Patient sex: M
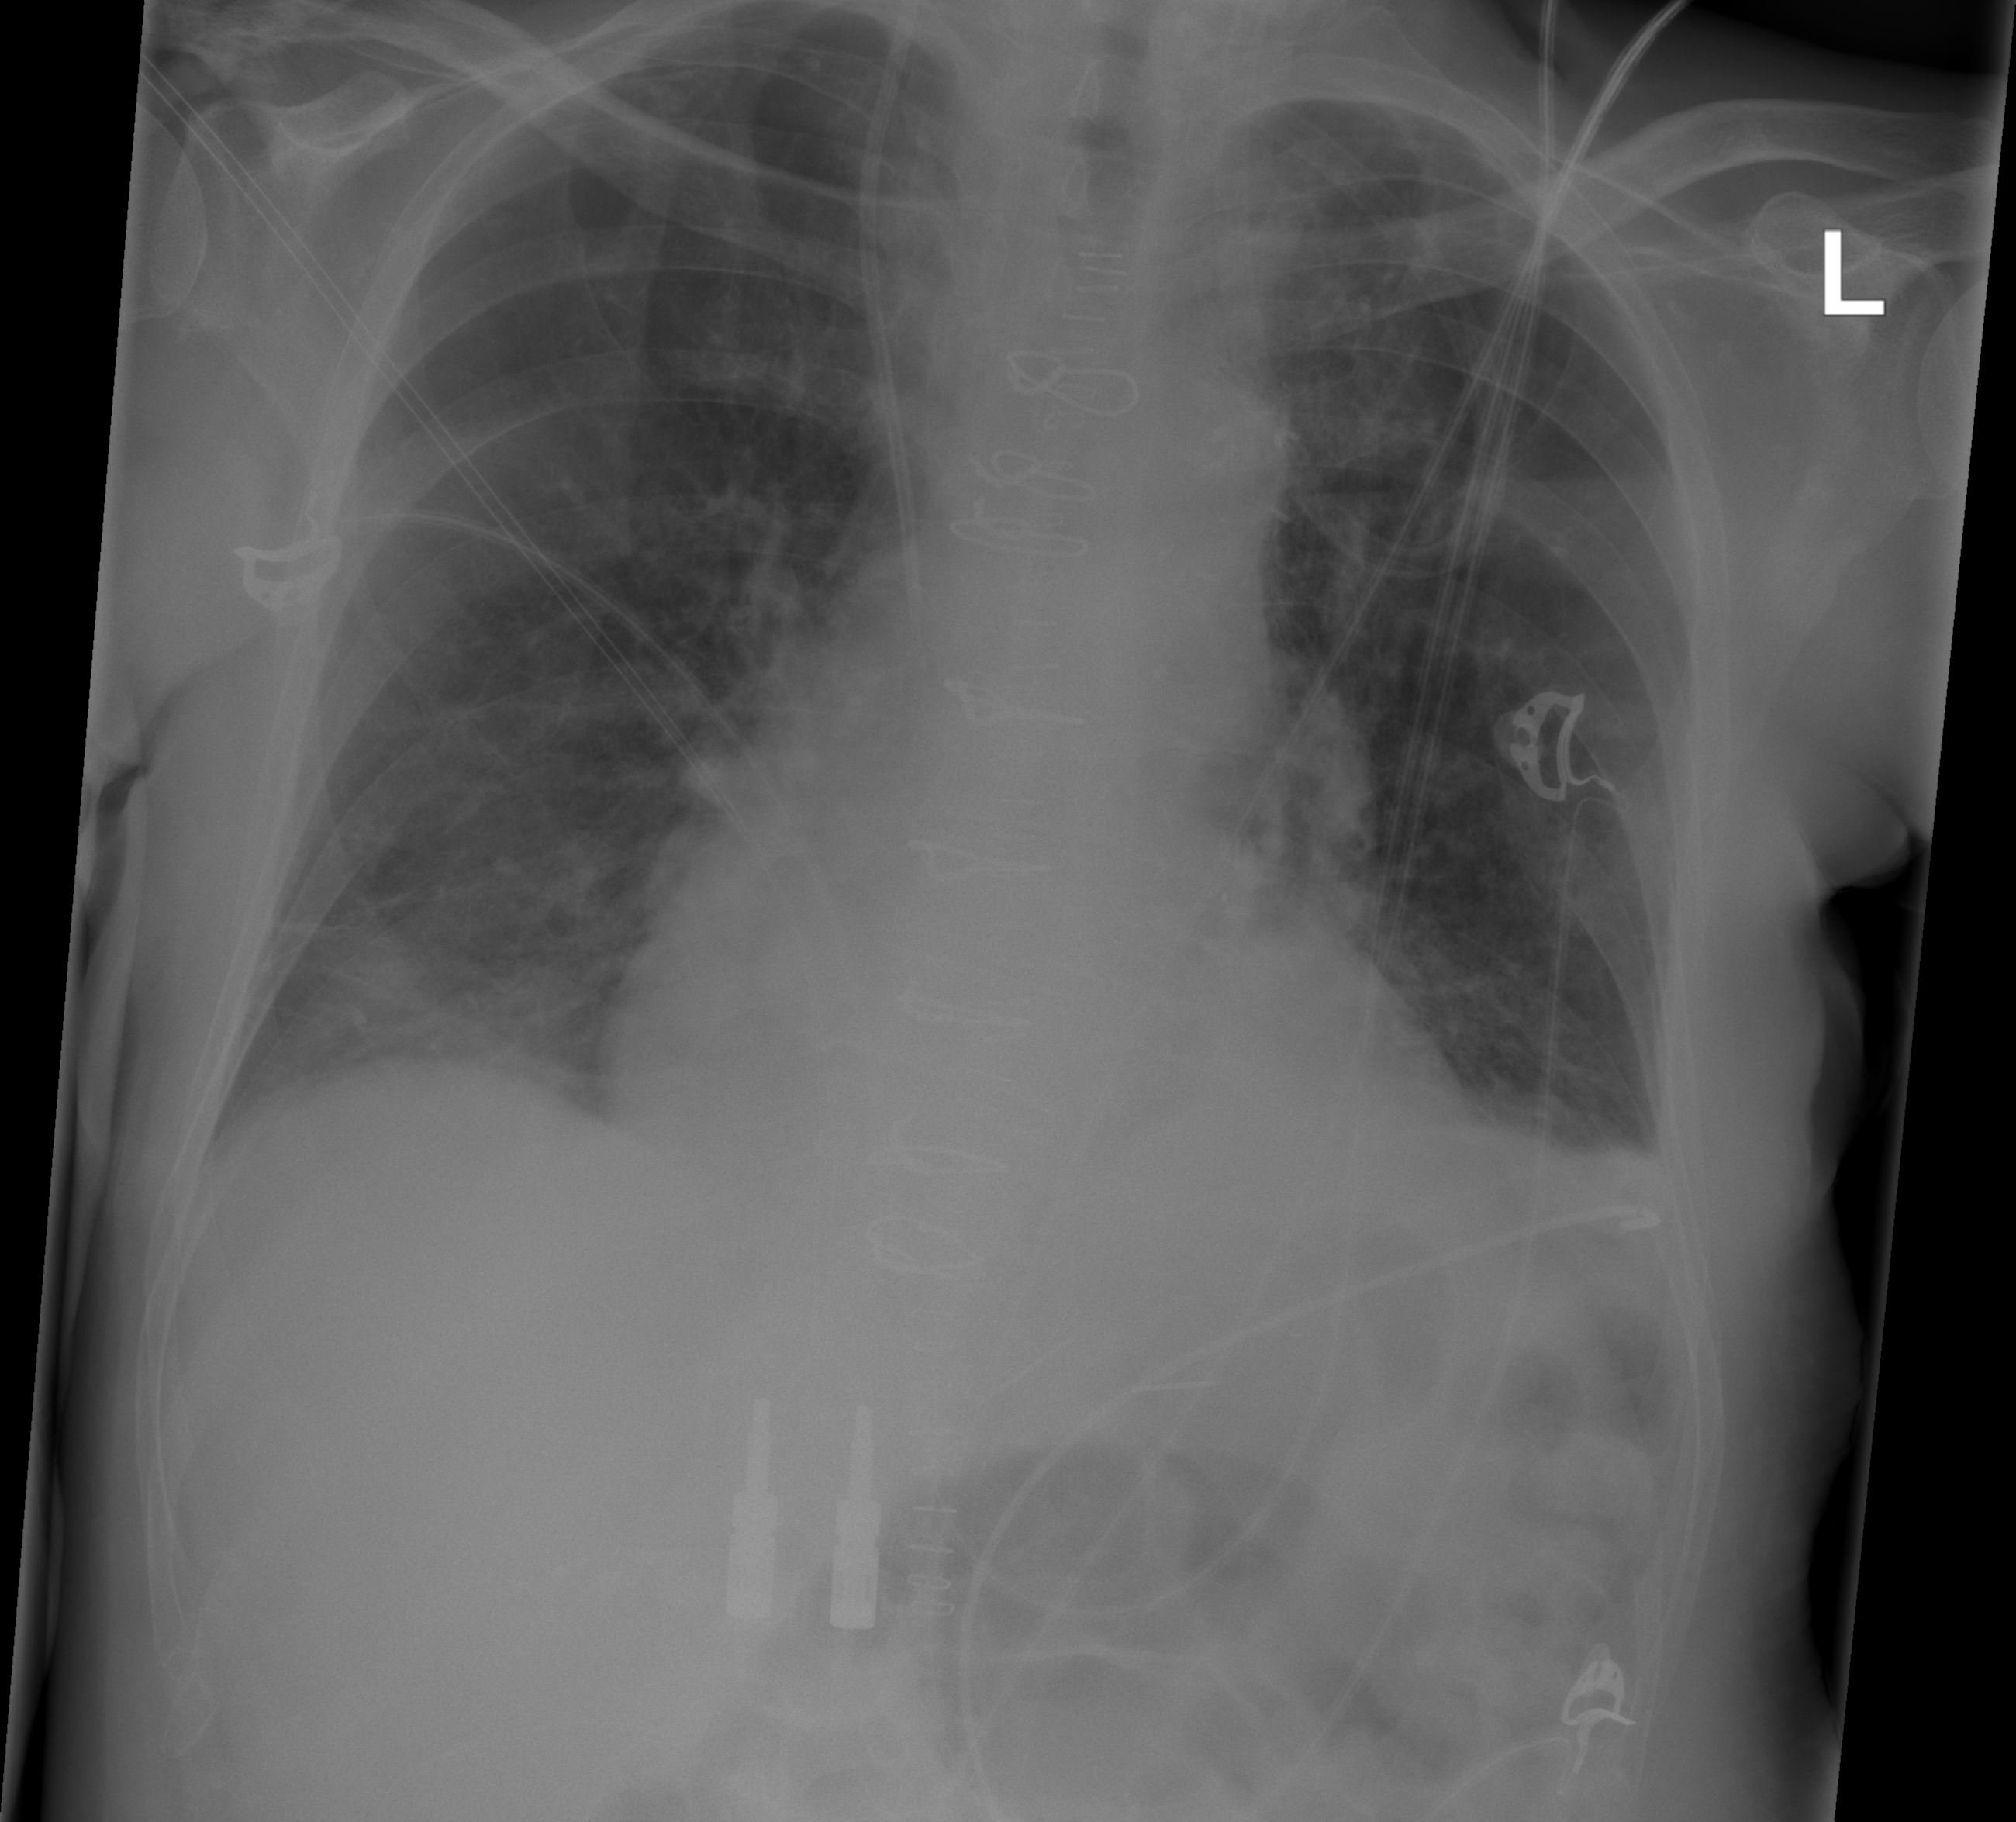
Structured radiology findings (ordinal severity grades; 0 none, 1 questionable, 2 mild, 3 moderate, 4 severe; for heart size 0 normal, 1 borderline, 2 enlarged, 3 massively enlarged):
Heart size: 2
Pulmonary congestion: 0
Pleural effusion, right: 0
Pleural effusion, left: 0
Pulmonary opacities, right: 0
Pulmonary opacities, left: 0
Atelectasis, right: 2
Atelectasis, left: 2